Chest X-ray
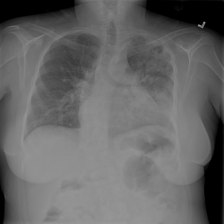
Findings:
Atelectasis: negative
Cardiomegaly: negative
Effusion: negative
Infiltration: positive
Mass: negative
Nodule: negative
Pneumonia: negative
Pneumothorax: negative
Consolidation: negative
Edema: negative
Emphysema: negative
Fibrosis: negative
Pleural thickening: negative
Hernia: negative